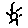
Label: sun